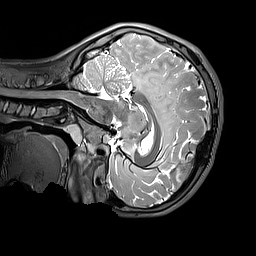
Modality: T2w
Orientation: sagittal
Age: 12
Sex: male
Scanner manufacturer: siemens
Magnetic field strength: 3 T
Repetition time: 3.2 s
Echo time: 0.408 s